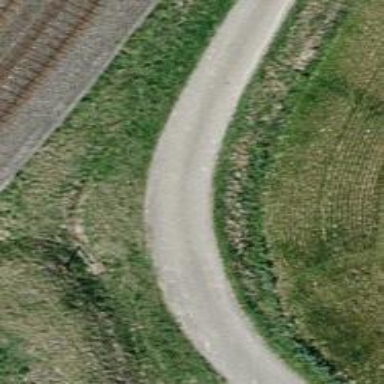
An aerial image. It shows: Concrete track with grade 1 tracktype.